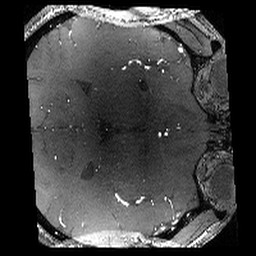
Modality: angio
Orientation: axial
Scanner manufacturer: philips
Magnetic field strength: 7 T
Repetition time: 0.024 s
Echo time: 0.00384 s